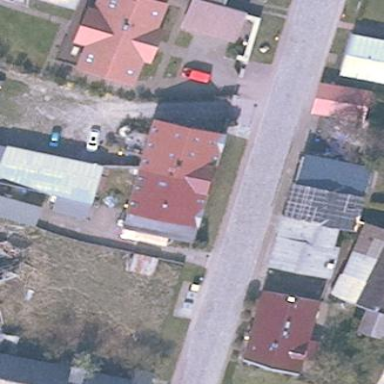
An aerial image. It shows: Detached building.